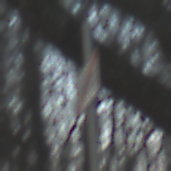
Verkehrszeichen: EndeDerUmleitungsankuendigung
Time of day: SunriseSunset
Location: Outdoor (Nature)
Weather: Clear
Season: Winter
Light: Natural